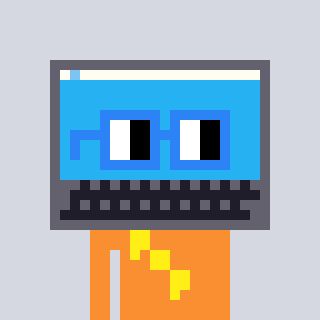
a pixel art character with square blue glasses, a laptop-shaped head and a orange-colored body on a cool background